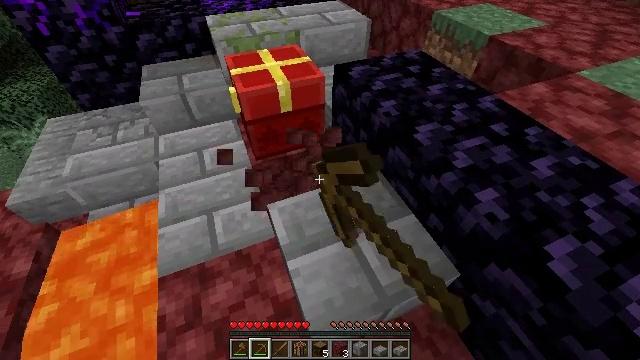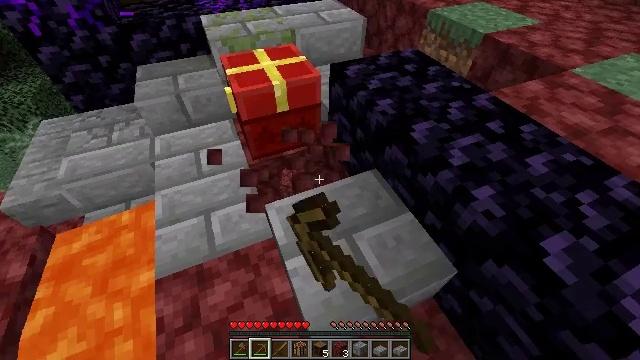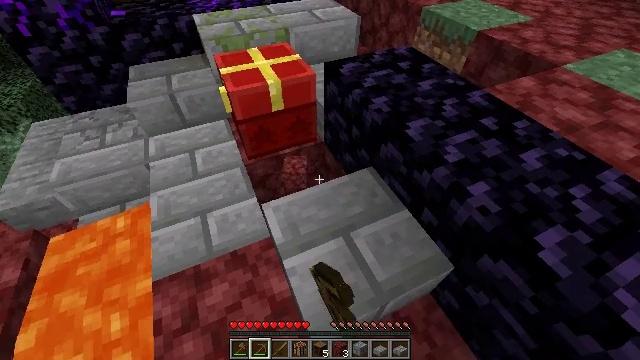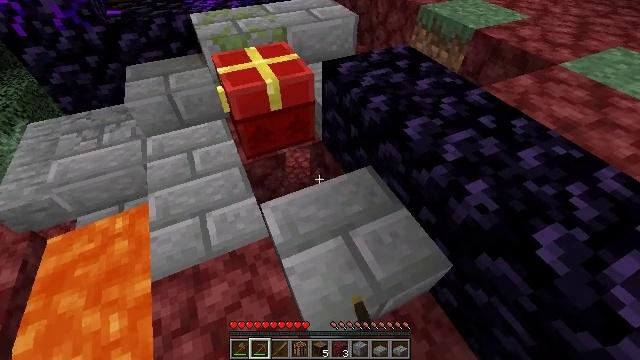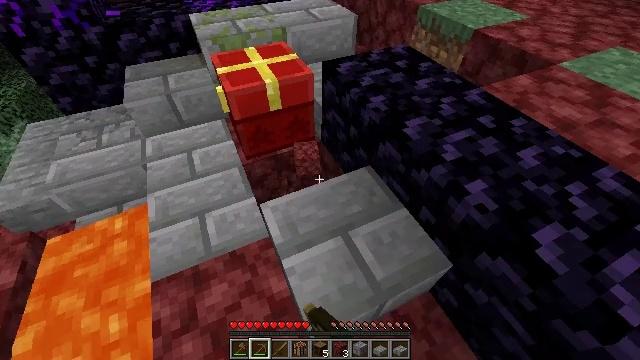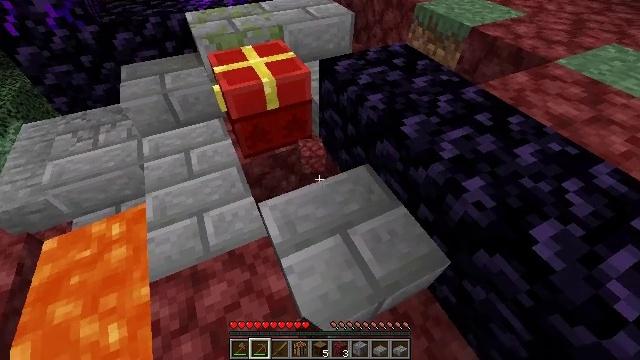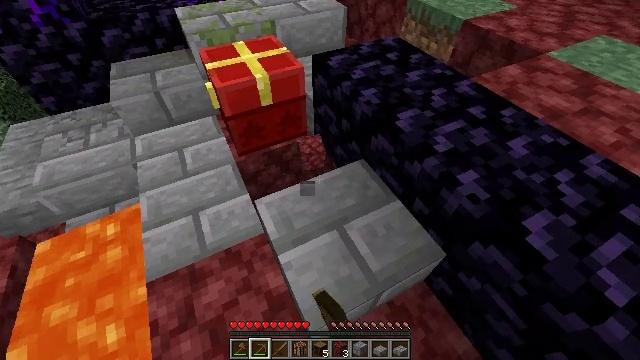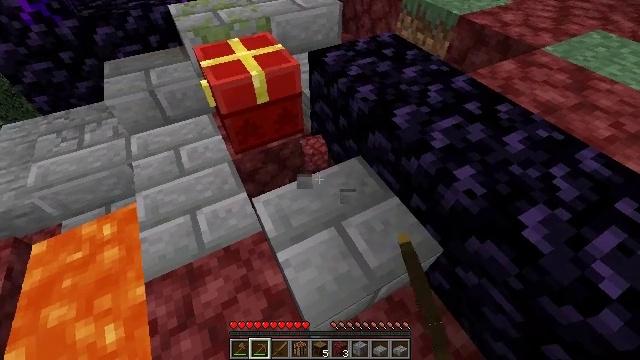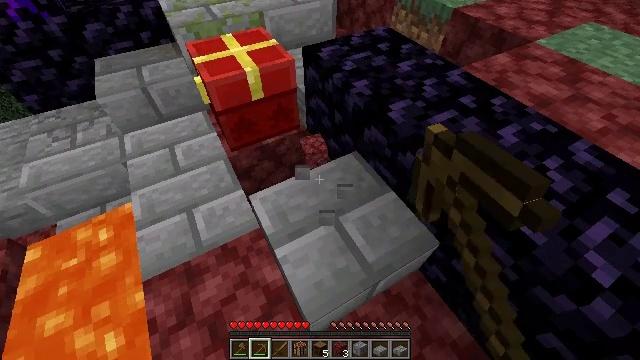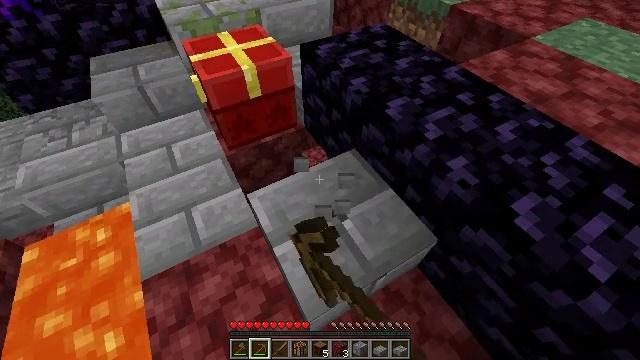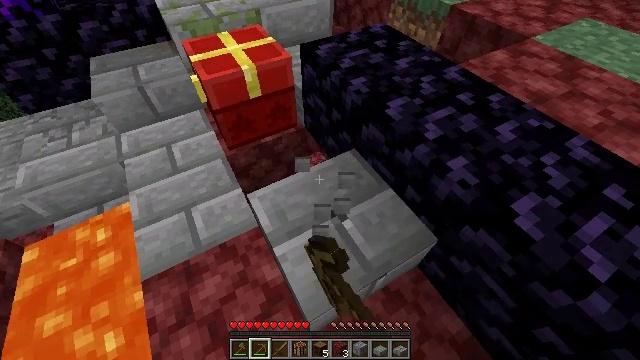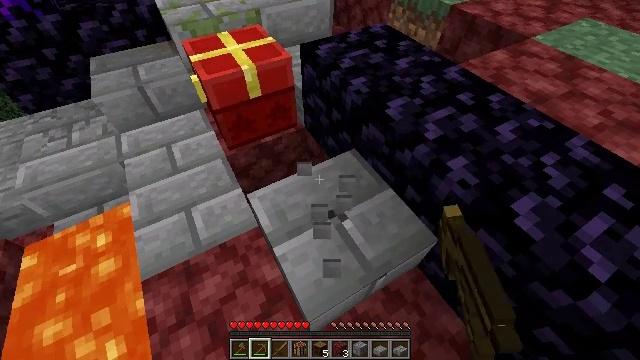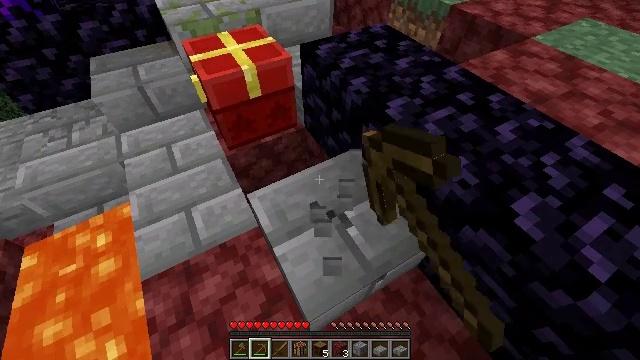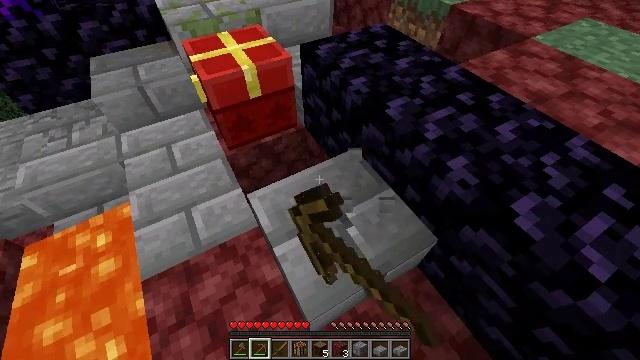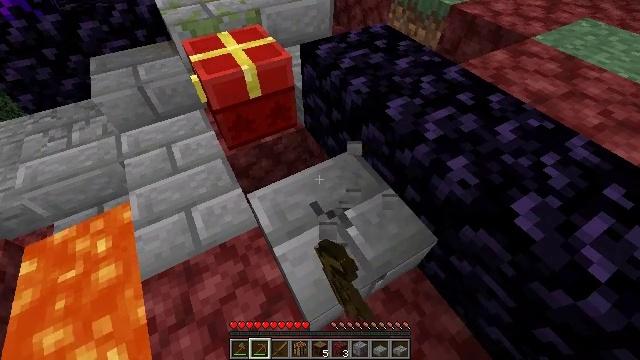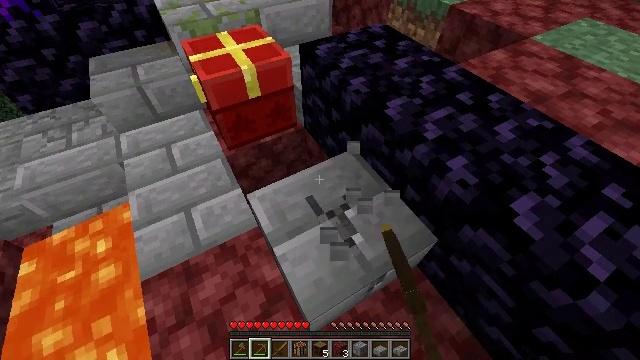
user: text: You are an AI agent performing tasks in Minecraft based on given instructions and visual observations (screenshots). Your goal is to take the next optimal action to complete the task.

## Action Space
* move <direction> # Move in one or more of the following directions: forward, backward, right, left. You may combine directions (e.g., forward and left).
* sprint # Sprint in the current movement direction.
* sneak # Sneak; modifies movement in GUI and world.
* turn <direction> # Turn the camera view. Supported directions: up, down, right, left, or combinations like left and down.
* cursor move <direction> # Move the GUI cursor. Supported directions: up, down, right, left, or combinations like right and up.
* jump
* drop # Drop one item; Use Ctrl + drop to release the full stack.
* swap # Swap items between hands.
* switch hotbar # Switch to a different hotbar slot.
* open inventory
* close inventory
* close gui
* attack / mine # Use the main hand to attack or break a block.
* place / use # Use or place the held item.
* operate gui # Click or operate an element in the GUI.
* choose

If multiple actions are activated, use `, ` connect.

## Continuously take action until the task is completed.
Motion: motion action
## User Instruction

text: Attack the stone brick slab to gather it.
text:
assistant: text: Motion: attack / mine
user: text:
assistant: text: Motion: turn right, attack / mine
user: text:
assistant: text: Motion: attack / mine
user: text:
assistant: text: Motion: attack / mine
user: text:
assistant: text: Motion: attack / mine
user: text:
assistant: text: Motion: turn right, attack / mine
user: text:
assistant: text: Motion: attack / mine
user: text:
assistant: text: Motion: turn right, attack / mine
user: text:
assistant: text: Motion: attack / mine
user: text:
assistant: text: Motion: attack / mine
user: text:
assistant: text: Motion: attack / mine
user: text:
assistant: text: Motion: attack / mine
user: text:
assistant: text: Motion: attack / mine
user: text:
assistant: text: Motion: attack / mine
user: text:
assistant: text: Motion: attack / mine
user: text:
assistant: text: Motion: attack / mine
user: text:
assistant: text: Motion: attack / mine
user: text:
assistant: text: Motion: attack / mine
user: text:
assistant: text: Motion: attack / mine
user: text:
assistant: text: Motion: attack / mine
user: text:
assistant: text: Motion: attack / mine
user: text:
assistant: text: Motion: attack / mine
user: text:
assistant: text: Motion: attack / mine
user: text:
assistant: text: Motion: attack / mine
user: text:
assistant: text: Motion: attack / mine
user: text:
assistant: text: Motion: attack / mine
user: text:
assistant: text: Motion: attack / mine
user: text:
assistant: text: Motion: attack / mine
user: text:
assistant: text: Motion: attack / mine
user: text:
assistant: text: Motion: attack / mine